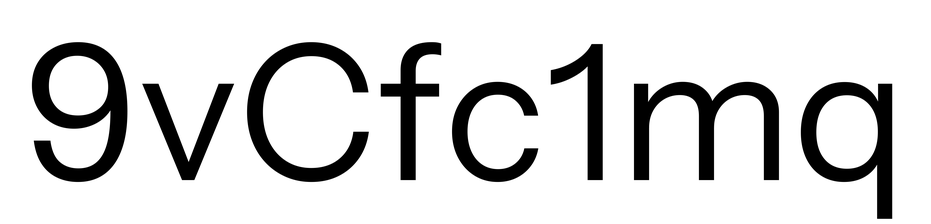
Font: InstrumentSans_Regular